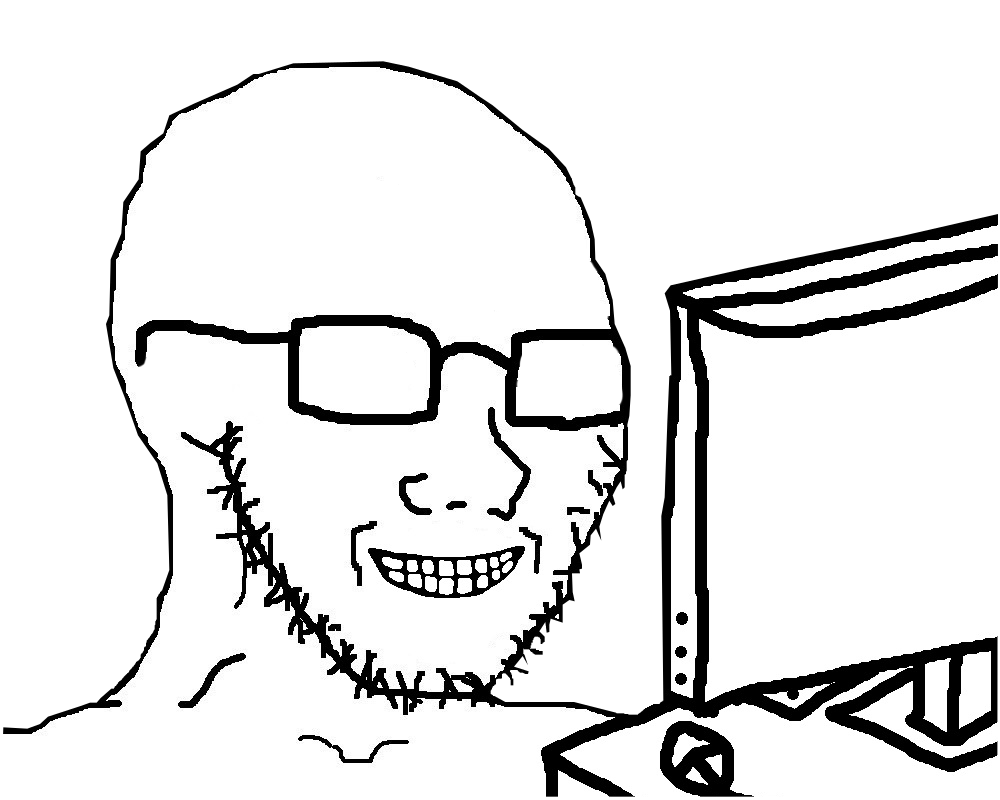
Label: 5_Soyjak